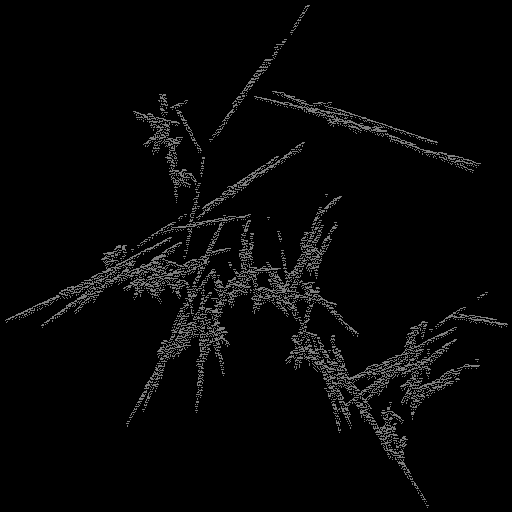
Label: groundpine